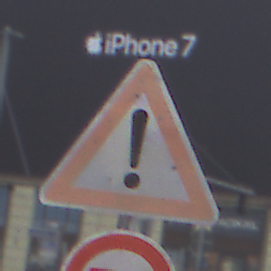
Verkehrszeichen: Gefahrenstelle
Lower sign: UeberholverbotKraftfahrzeuge
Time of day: MorningAfternoon
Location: Outdoor (Urban)
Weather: Overcast
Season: NotSpecified
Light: Natural